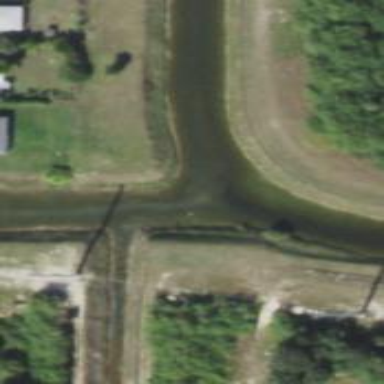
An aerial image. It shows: Canal.